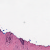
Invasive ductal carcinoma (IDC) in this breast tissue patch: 0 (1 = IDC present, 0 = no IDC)